Question: I am new in xcode / swift. I am having issue with replacing UIImageView in UITableViewCell in iPhone 4 inch screens. I have embed images in 3 with correct: 640, 750, 1242 pixel width in Assets.xcassets.
TableView and ContentView constrains[Trailing Space to, Leading Space to, Bottom Space to, Top Space to] are done from xCode.
This is how I use UIImageView in tableview cellForRowAt:
'''
func tableView(_ tableView: UITableView, cellForRowAt indexPath: IndexPath) -> UITableViewCell {
let identifier = "reusedCell"
var cell = tableView.dequeueReusableCell(withIdentifier: identifier)
if(cell == nil) {
cell = UITableViewCell(style: UITableViewCellStyle.subtitle, reuseIdentifier: identifier)
}
let image = UIImage(named: "TableView\(indexPath.row)")
let imageView = UIImageView(image: image)
cell?.addSubview(imageView)
imageView.contentMode = UIViewContentMode.scaleAspectFill
imageView.clipsToBounds = true
return cell!
}
'''

Images are correctly sized in 4.7, and 5.5 inch iphone screens, but not in iphone 5, 5s and SE.
Any help/advice highly appreciated.
Thanks
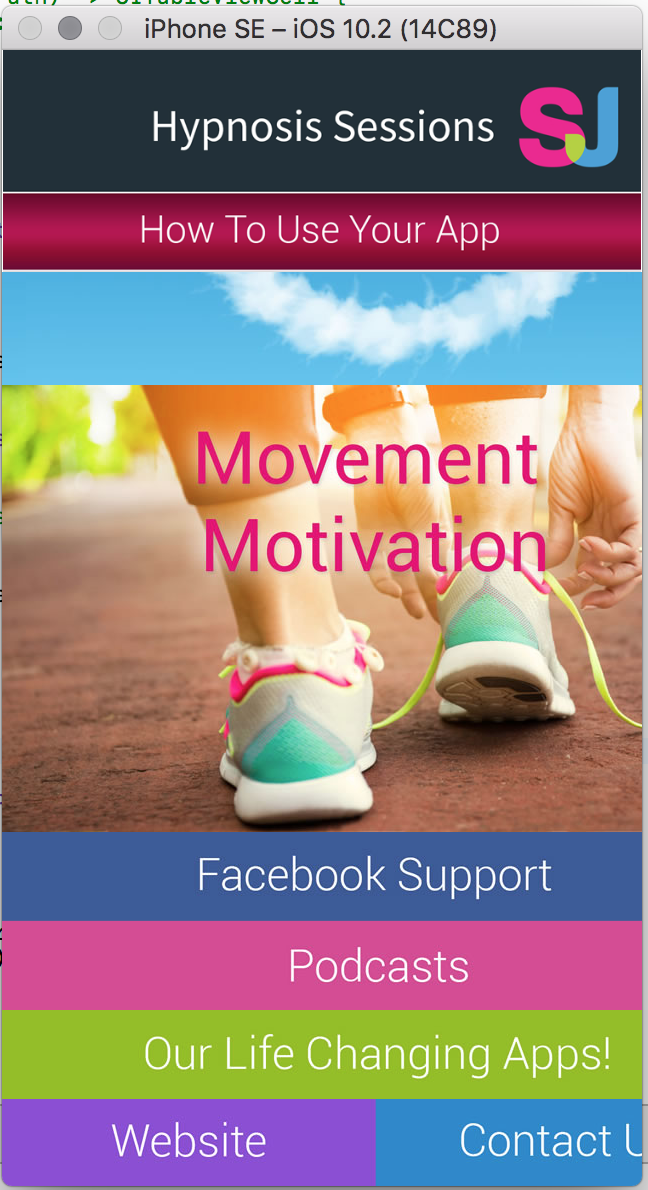
Answer: You need to make constraints for 'imageView':
'''
let imageView = UIImageView(image: image)
cell?.addSubview(imageView)
imageView.translatesAutoresizingMaskIntoConstraints = false
// for example
imageView.anchor(topAnchor, left: cell.leftAnchor, bottom: cell.bottomAnchor, right: cell.rightAnchor, topConstant: 0, leftConstant: 0, bottomConstant: 0, rightConstant: 0, widthConstant: 0, heightConstant: 0)
'''
Or create a :
'''
class CustomTableViewCell: UITableViewCell {
override init(style: UITableViewCellStyle, reuseIdentifier: String?) {
super.init(style: .subtitle, reuseIdentifier: reuseIdentifier)
setupViews()
}
required init?(coder aDecoder: NSCoder) {
fatalError("init(coder:) has not been implemented")
}
let let imageView: UIImageView = {
let imgView = UIImageView()
imgView.translatesAutoresizingMaskIntoConstraints = false
imgView.contentMode = UIViewContentMode.scaleAspectFill
imgView.clipsToBounds = true
return imgView
}()
func setupViews() {
addSubview(imageView)
imageView.anchor(topAnchor, left: cell.leftAnchor, bottom: cell.bottomAnchor, right: cell.rightAnchor, topConstant: 0, leftConstant: 0, bottomConstant: 0, rightConstant: 0, widthConstant: 0, heightConstant: 0)
}
}
'''
Then replace your function to:
'''
let identifier = "reusedCell"
func tableView(_ tableView: UITableView, cellForRowAt indexPath: IndexPath) -> UITableViewCell {
let cell = tableView.dequeueReusableCell(withIdentifier: identifier) as ! CustomTableViewCell
let image = UIImage(named: "TableView\(indexPath.row)")
cell.imageView.image = image
return cell!
}
'''